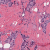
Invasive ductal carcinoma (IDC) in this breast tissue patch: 0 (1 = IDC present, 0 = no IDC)